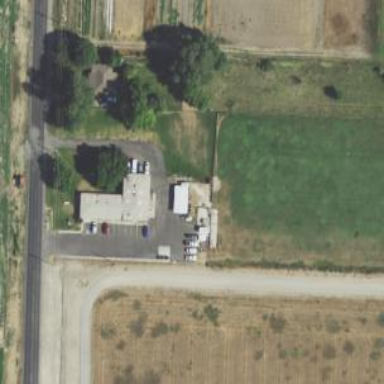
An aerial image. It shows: Veterinary facility.